Question: I am trying to create a login application using JSF and servlet filter, but when user logs in nothing happens. It redirects to login page again.
Here is the project directory:

Here is web.xml
'''
<?xml version="1.0" encoding="UTF-8"?>
<web-app version="3.1"
xmlns="http://xmlns.jcp.org/xml/ns/javaee"
xmlns:xsi="http://www.w3.org/2001/XMLSchema-instance"
xsi:schemaLocation="http://xmlns.jcp.org/xml/ns/javaee http://xmlns.jcp.org/xml/ns/javaee/web-app_3_1.xsd">
<context-param>
<param-name>javax.faces.PROJECT_STAGE</param-name>
<param-value>Development</param-value>
</context-param>
<filter>
<filter-name>LoginFilter</filter-name>
<filter-class>javaeetutorial.guessnumber.filters.LoggedInFilter</filter-class>
</filter>
<!-- Set the login filter to secure all the pages in the /secured/* path of the application -->
<filter-mapping>
<filter-name>LoginFilter</filter-name>
<url-pattern>/secured/*</url-pattern>
</filter-mapping>
<servlet>
<servlet-name>Faces Servlet</servlet-name>
<servlet-class>javax.faces.webapp.FacesServlet</servlet-class>
<load-on-startup>1</load-on-startup>
</servlet>
<servlet-mapping>
<servlet-name>Faces Servlet</servlet-name>
<url-pattern>*.xhtml</url-pattern>
</servlet-mapping>
<session-config>
<session-timeout>
30
</session-timeout>
</session-config>
<welcome-file-list>
<welcome-file>greeting.xhtml</welcome-file>
</welcome-file-list>
</web-app>
'''
Here is LoggedInFilter.java
'''
/*
* To change this template, choose Tools | Templates
* and open the template in the editor.
*/
package javaeetutorial.guessnumber.filters;
import java.io.IOException;
import java.util.Enumeration;
import javax.servlet.Filter;
import javax.servlet.FilterChain;
import javax.servlet.FilterConfig;
import javax.servlet.ServletException;
import javax.servlet.ServletRequest;
import javax.servlet.ServletResponse;
import javax.servlet.http.HttpServletRequest;
import javax.servlet.http.HttpServletResponse;
import javax.servlet.http.HttpSession;
import javaeetutorial.guessnumber.TestBean;
/**
*
* @author salih
*/
public class LoggedInFilter implements Filter {
FilterConfig fc;
@Override
public void init(FilterConfig filterConfig) throws ServletException {
fc = filterConfig;
//throw new UnsupportedOperationException("Not supported yet."); //To change body of generated methods, choose Tools | Templates.
}
@Override
public void doFilter(ServletRequest request, ServletResponse response, FilterChain chain) throws IOException, ServletException {
Enumeration<String> t = ((HttpServletRequest) request).getSession().getAttributeNames();
while(t.hasMoreElements()) { System.out.println(t.nextElement().toString());}
TestBean loginBean = (TestBean) ((HttpServletRequest) request).getSession().getAttribute("testBean");
// For the first application request there is no loginBean in the session so user needs to log in
// For other requests loginBean is present but we need to check if user has logged in successfully
if (loginBean == null || !loginBean.isLoggedIn()) {
String contextPath = ((HttpServletRequest) request).getContextPath();
((HttpServletResponse) response).sendRedirect(contextPath + "/login.xhtml");
}
chain.doFilter(request, response);
}
@Override
public void destroy() {
throw new UnsupportedOperationException("Not supported yet."); //To change body of generated methods, choose Tools | Templates.
}
}
'''
Here is TestBean.java
'''
/*
* To change this template, choose Tools | Templates
* and open the template in the editor.
*/
package javaeetutorial.guessnumber;
import java.io.Serializable;
import javax.enterprise.context.SessionScoped;
import javax.faces.application.FacesMessage;
import javax.faces.bean.ManagedProperty;
import javax.faces.context.FacesContext;
import javax.inject.Named;
/**
*
* @author salih
*/
@Named
@SessionScoped
public class TestBean implements Serializable {
private boolean loggedIn;
private String username;
private String password;
private NavigationBean navigationBean = new NavigationBean();
private static final String[] users = {"anna:qazwsx", "kate:123456"};
public String getUsername() {
return username;
}
public void setUsername(String username) {
this.username = username;
}
public String getPassword() {
return password;
}
public void setPassword(String password) {
this.password = password;
}
public boolean isLoggedIn() {
return loggedIn;
}
public void setLoggedIn(boolean loggedIn) {
this.loggedIn = loggedIn;
}
public String doLogin() {
// Get every user from our sample database :)
for (String user : users) {
String dbUsername = user.split(":")[0];
String dbPassword = user.split(":")[1];
// Successful login
if (dbUsername.equals(username) && dbPassword.equals(password)) {
loggedIn = true;
return navigationBean.redirectToWelcome();
}
}
// Set login ERROR
FacesMessage msg = new FacesMessage("Login error!", "ERROR MSG");
msg.setSeverity(FacesMessage.SEVERITY_ERROR);
FacesContext.getCurrentInstance().addMessage(null, msg);
// To to login page
return navigationBean.toLogin();
}
}
'''
Here is login.xhtml
'''
<?xml version="1.0" encoding="UTF-8"?>
<!DOCTYPE html PUBLIC "-//W3C//DTD XHTML 1.0 Transitional//EN"
"htth://www.w3.org/TR/xhtml1/DTD/xhtml1-transitional.dtd">
<html xmlns="http://www.w3.org/1999/xhtml"
xmlns:f="http://java.sun.com/jsf/core"
xmlns:h="http://java.sun.com/jsf/html">
<h:head>
<title>Login form</title>
</h:head>
<h:body>
<h3>Login here</h3>
<h:form id="login-form">
<h:outputText value="username:"/>
<h:inputText value="#{testBean.username}" id="username"/>
<br/>
<h:outputText value="password:"/>
<h:inputSecret value="#{testBean.password}" id="password"/>
<br/>
<h:commandButton id="button" value="Login" action="#{testBean.doLogin}"/>
<br/>
<h:commandLink action="#{navigationBean.redirectToInfo}" value="Info page"/>
<br/>
<h:messages />
<br/>
</h:form>
</h:body>
</html>
'''
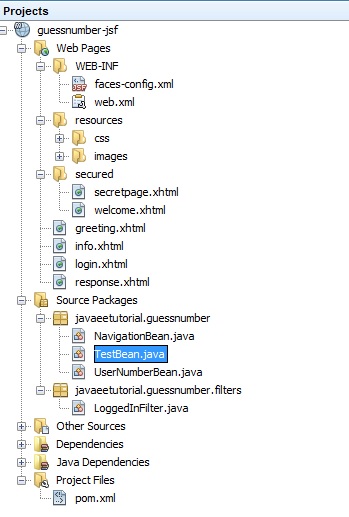
Answer: You are mixing JSF managed beans / concepts with CDI managed beans.
First off you neglected to specify your container but I will write one answer for plain servlet container and one for a CDI enabled java application server such as TomEE / Wildfly / Glassfish.
Use '@Named' and '@SessionScoped' but make sure you have the correct @SessionScoped. javax.enterprise.context is the package name. If you use the SessionScoped from JSF the bean will be dependent scoped and that's wrong.
Now remove the filter and do a quick test with a test page. Set a field with '<h:inputText />' and '<h:commandButton>' (both in a '<h:form>'). Make sure the value is still there after F5 and thus sucessfully '@SessionScoped.'
If it does not work makes sure you are using CDI 1.1 or that you have beans.xml present accordingly to docs.
Lastly use
'''
@Inject
private TestBean testBean;
'''
Or if you have a plain container like Tomcat or Jetty you need to use Deltaspike Core and then: 'TestBean testBean = BeanProvider.getContextualReference(TestBean.class, false);'
good luck